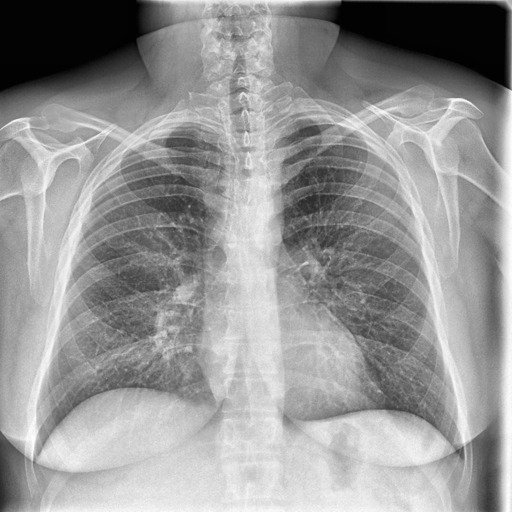
Finding: NORMAL